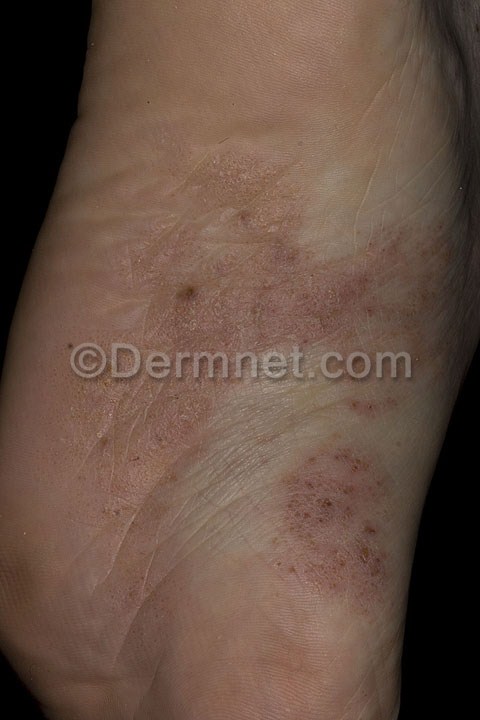
Disease: Eczema Photos